Field crop: maize
Growth stage: 2
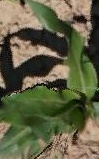
Species: maize